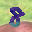
Label: 8